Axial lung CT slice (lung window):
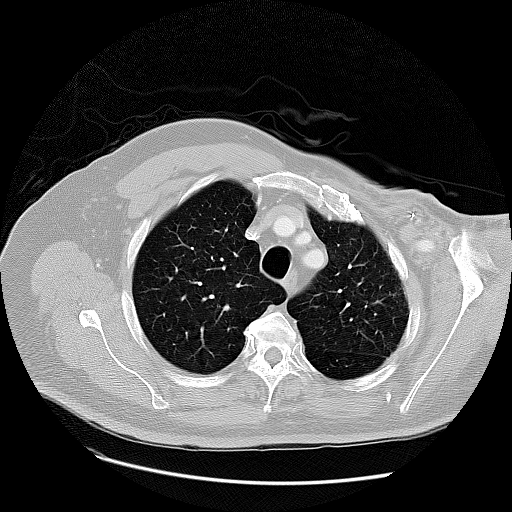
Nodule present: no